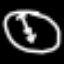
Label: clock